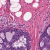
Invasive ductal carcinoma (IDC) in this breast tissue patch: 0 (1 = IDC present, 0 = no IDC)